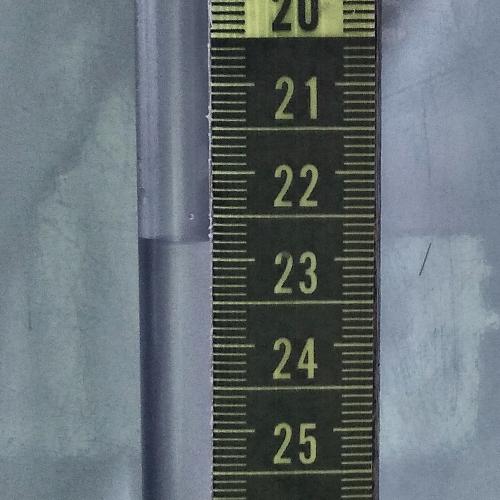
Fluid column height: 22.8 cm